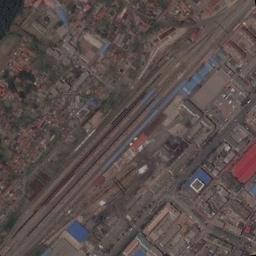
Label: railway_station